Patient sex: M
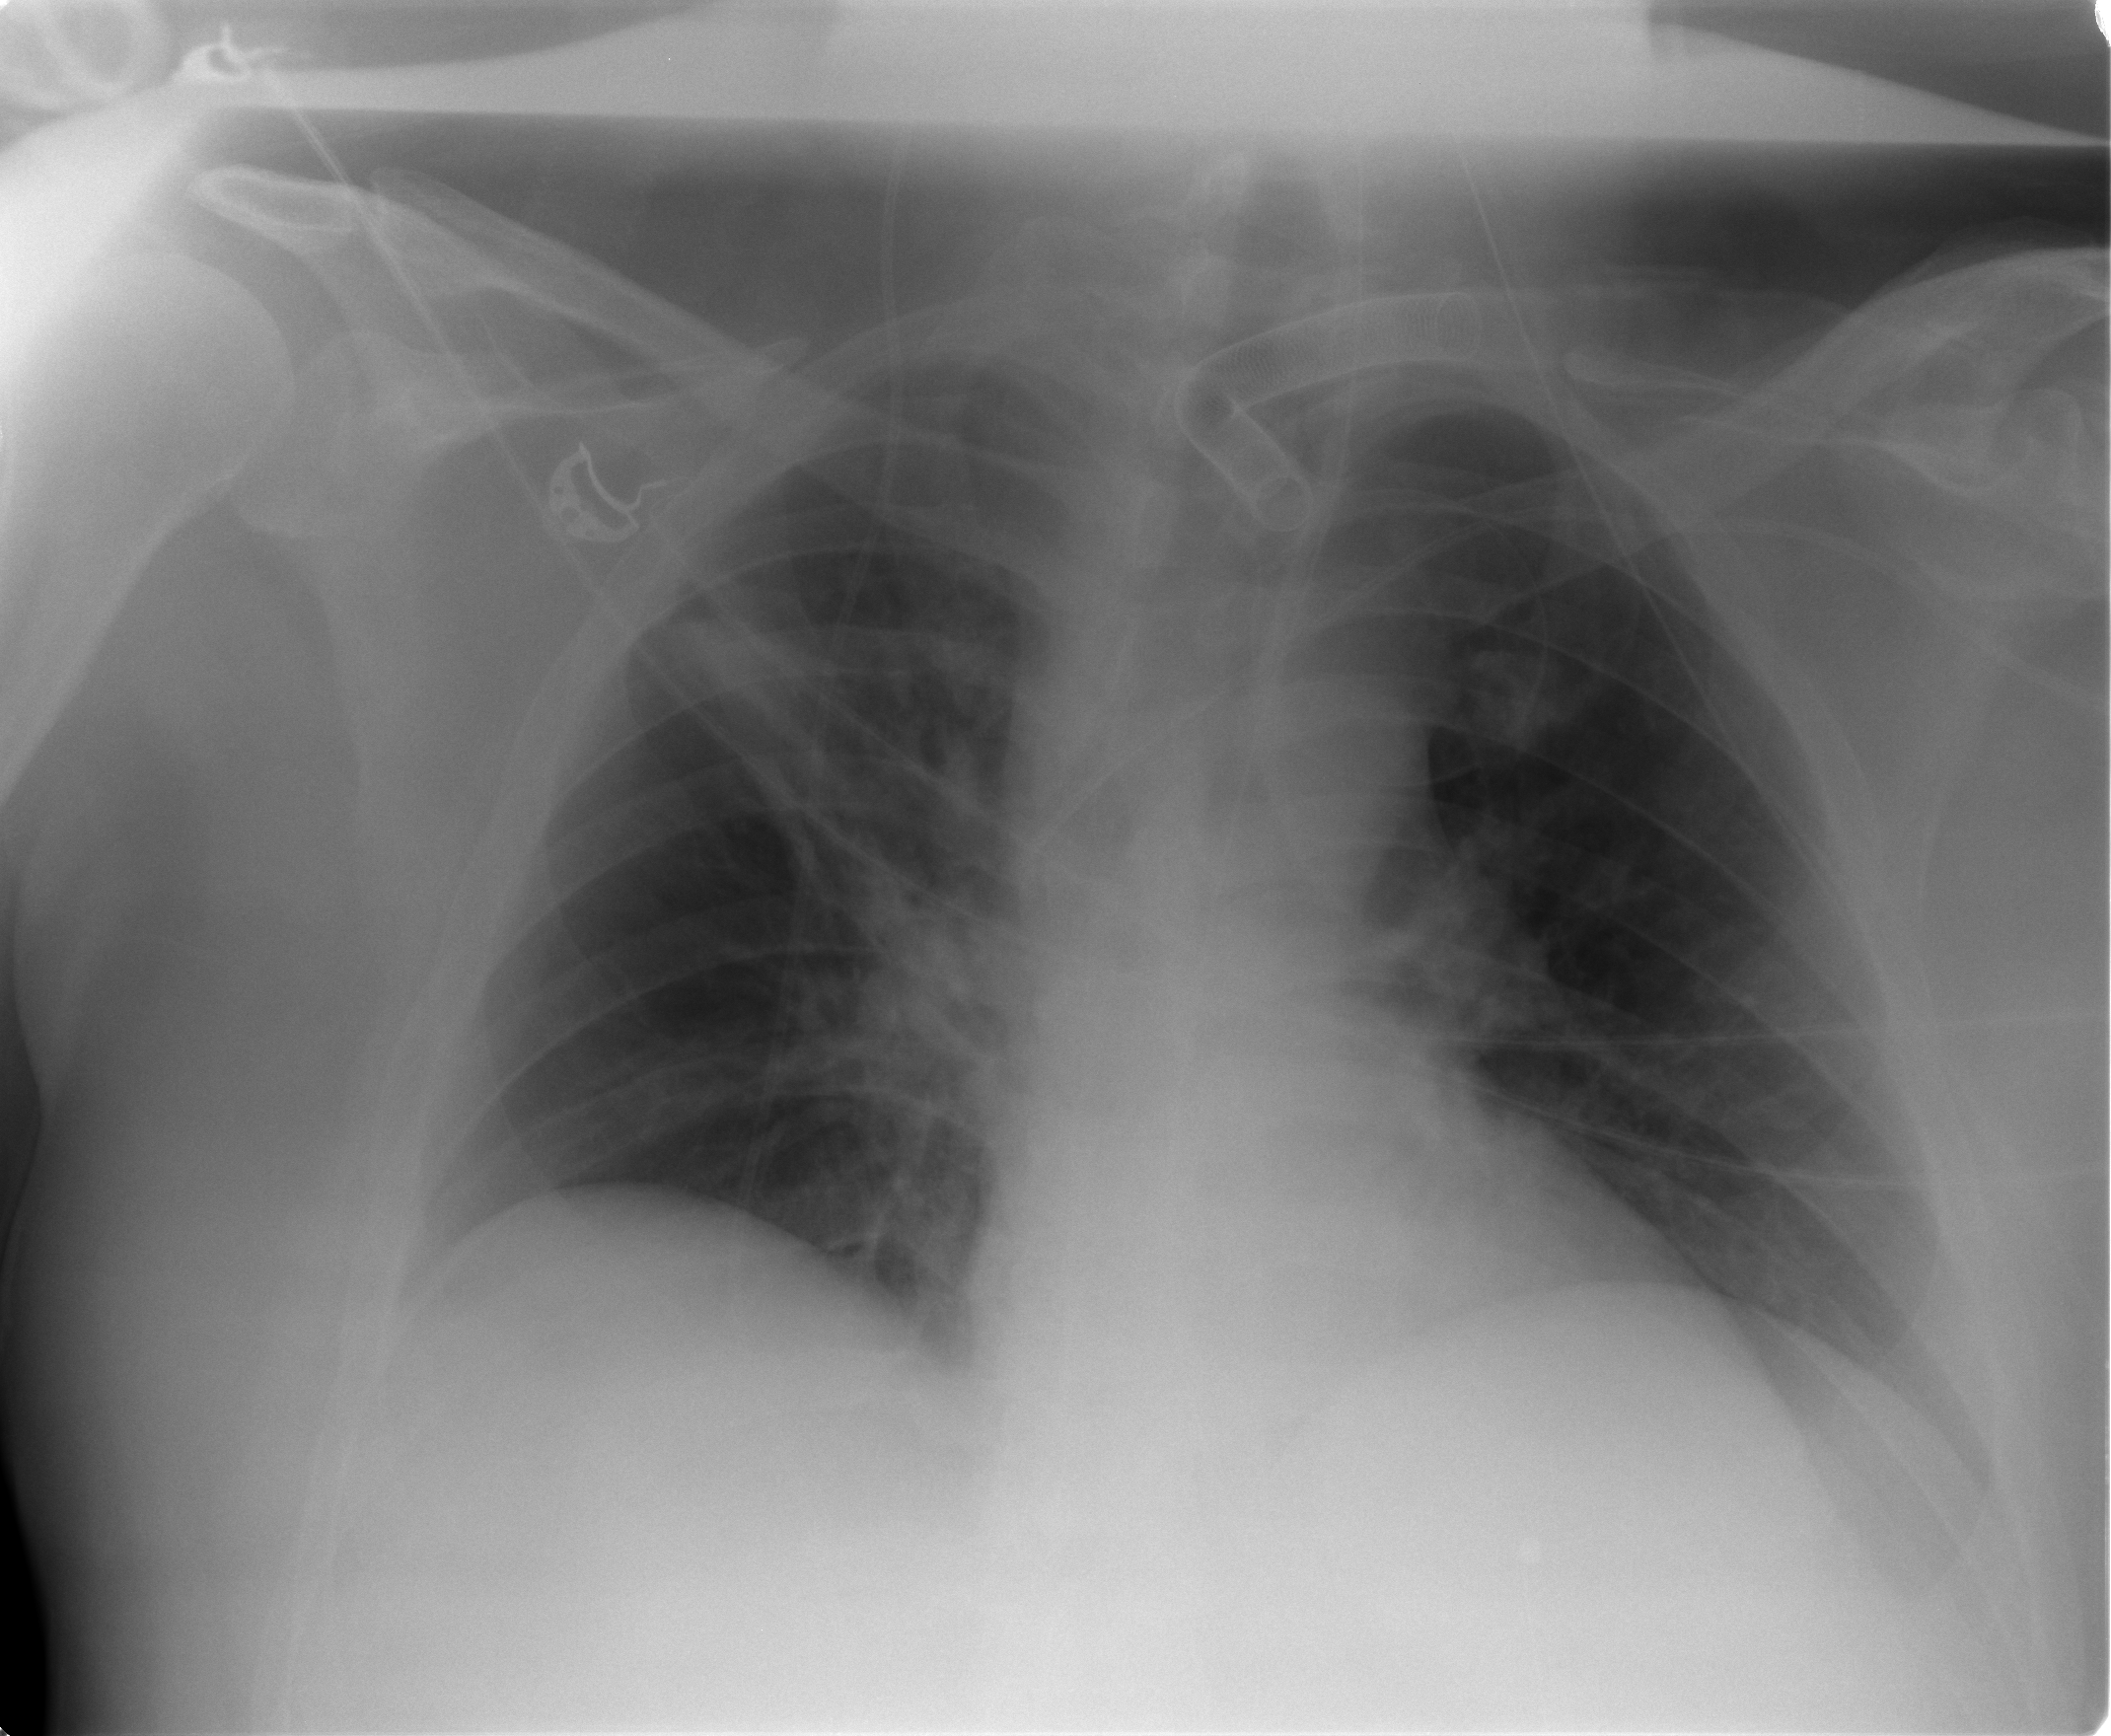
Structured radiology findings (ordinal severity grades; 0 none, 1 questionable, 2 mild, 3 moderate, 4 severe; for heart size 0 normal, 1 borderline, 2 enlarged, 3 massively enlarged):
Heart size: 0
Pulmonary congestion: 0
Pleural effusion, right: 0
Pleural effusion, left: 0
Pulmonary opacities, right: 0
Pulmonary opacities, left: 0
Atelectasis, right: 1
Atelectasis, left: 0